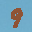
Label: 9